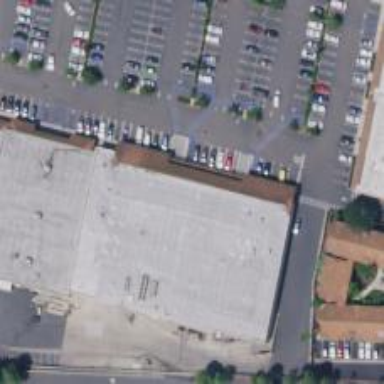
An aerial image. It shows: Supermarket.